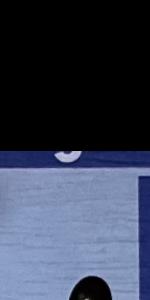
Label: Empty